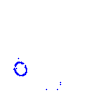
Particle: proton